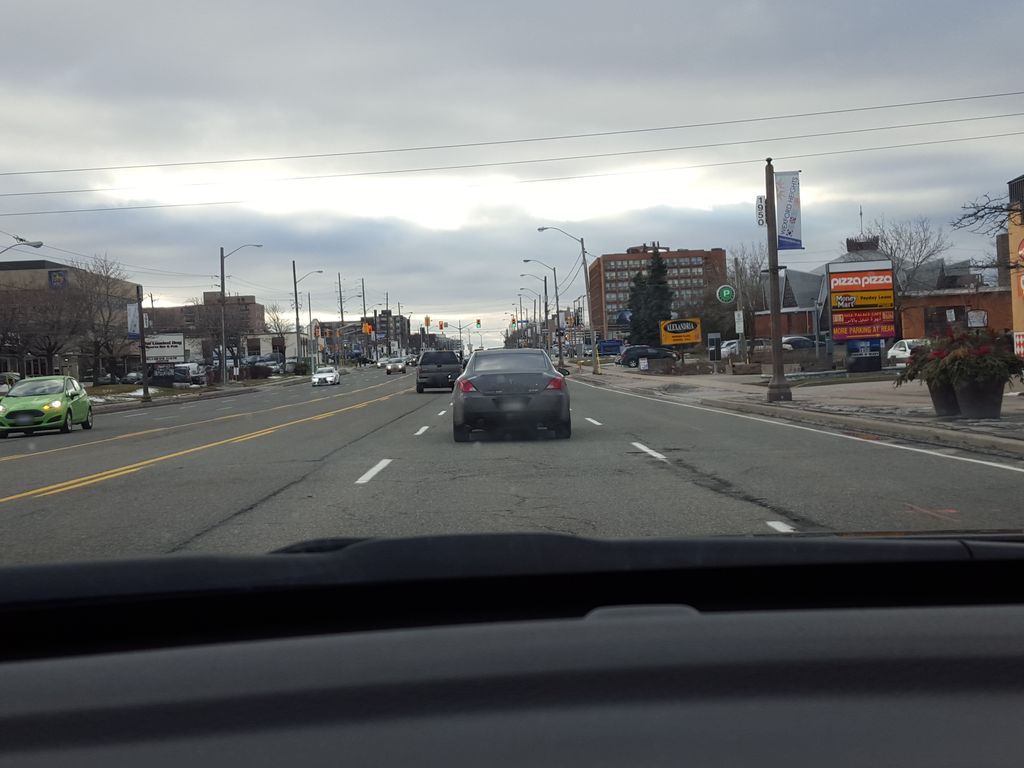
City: toronto